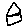
Label: house